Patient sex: M
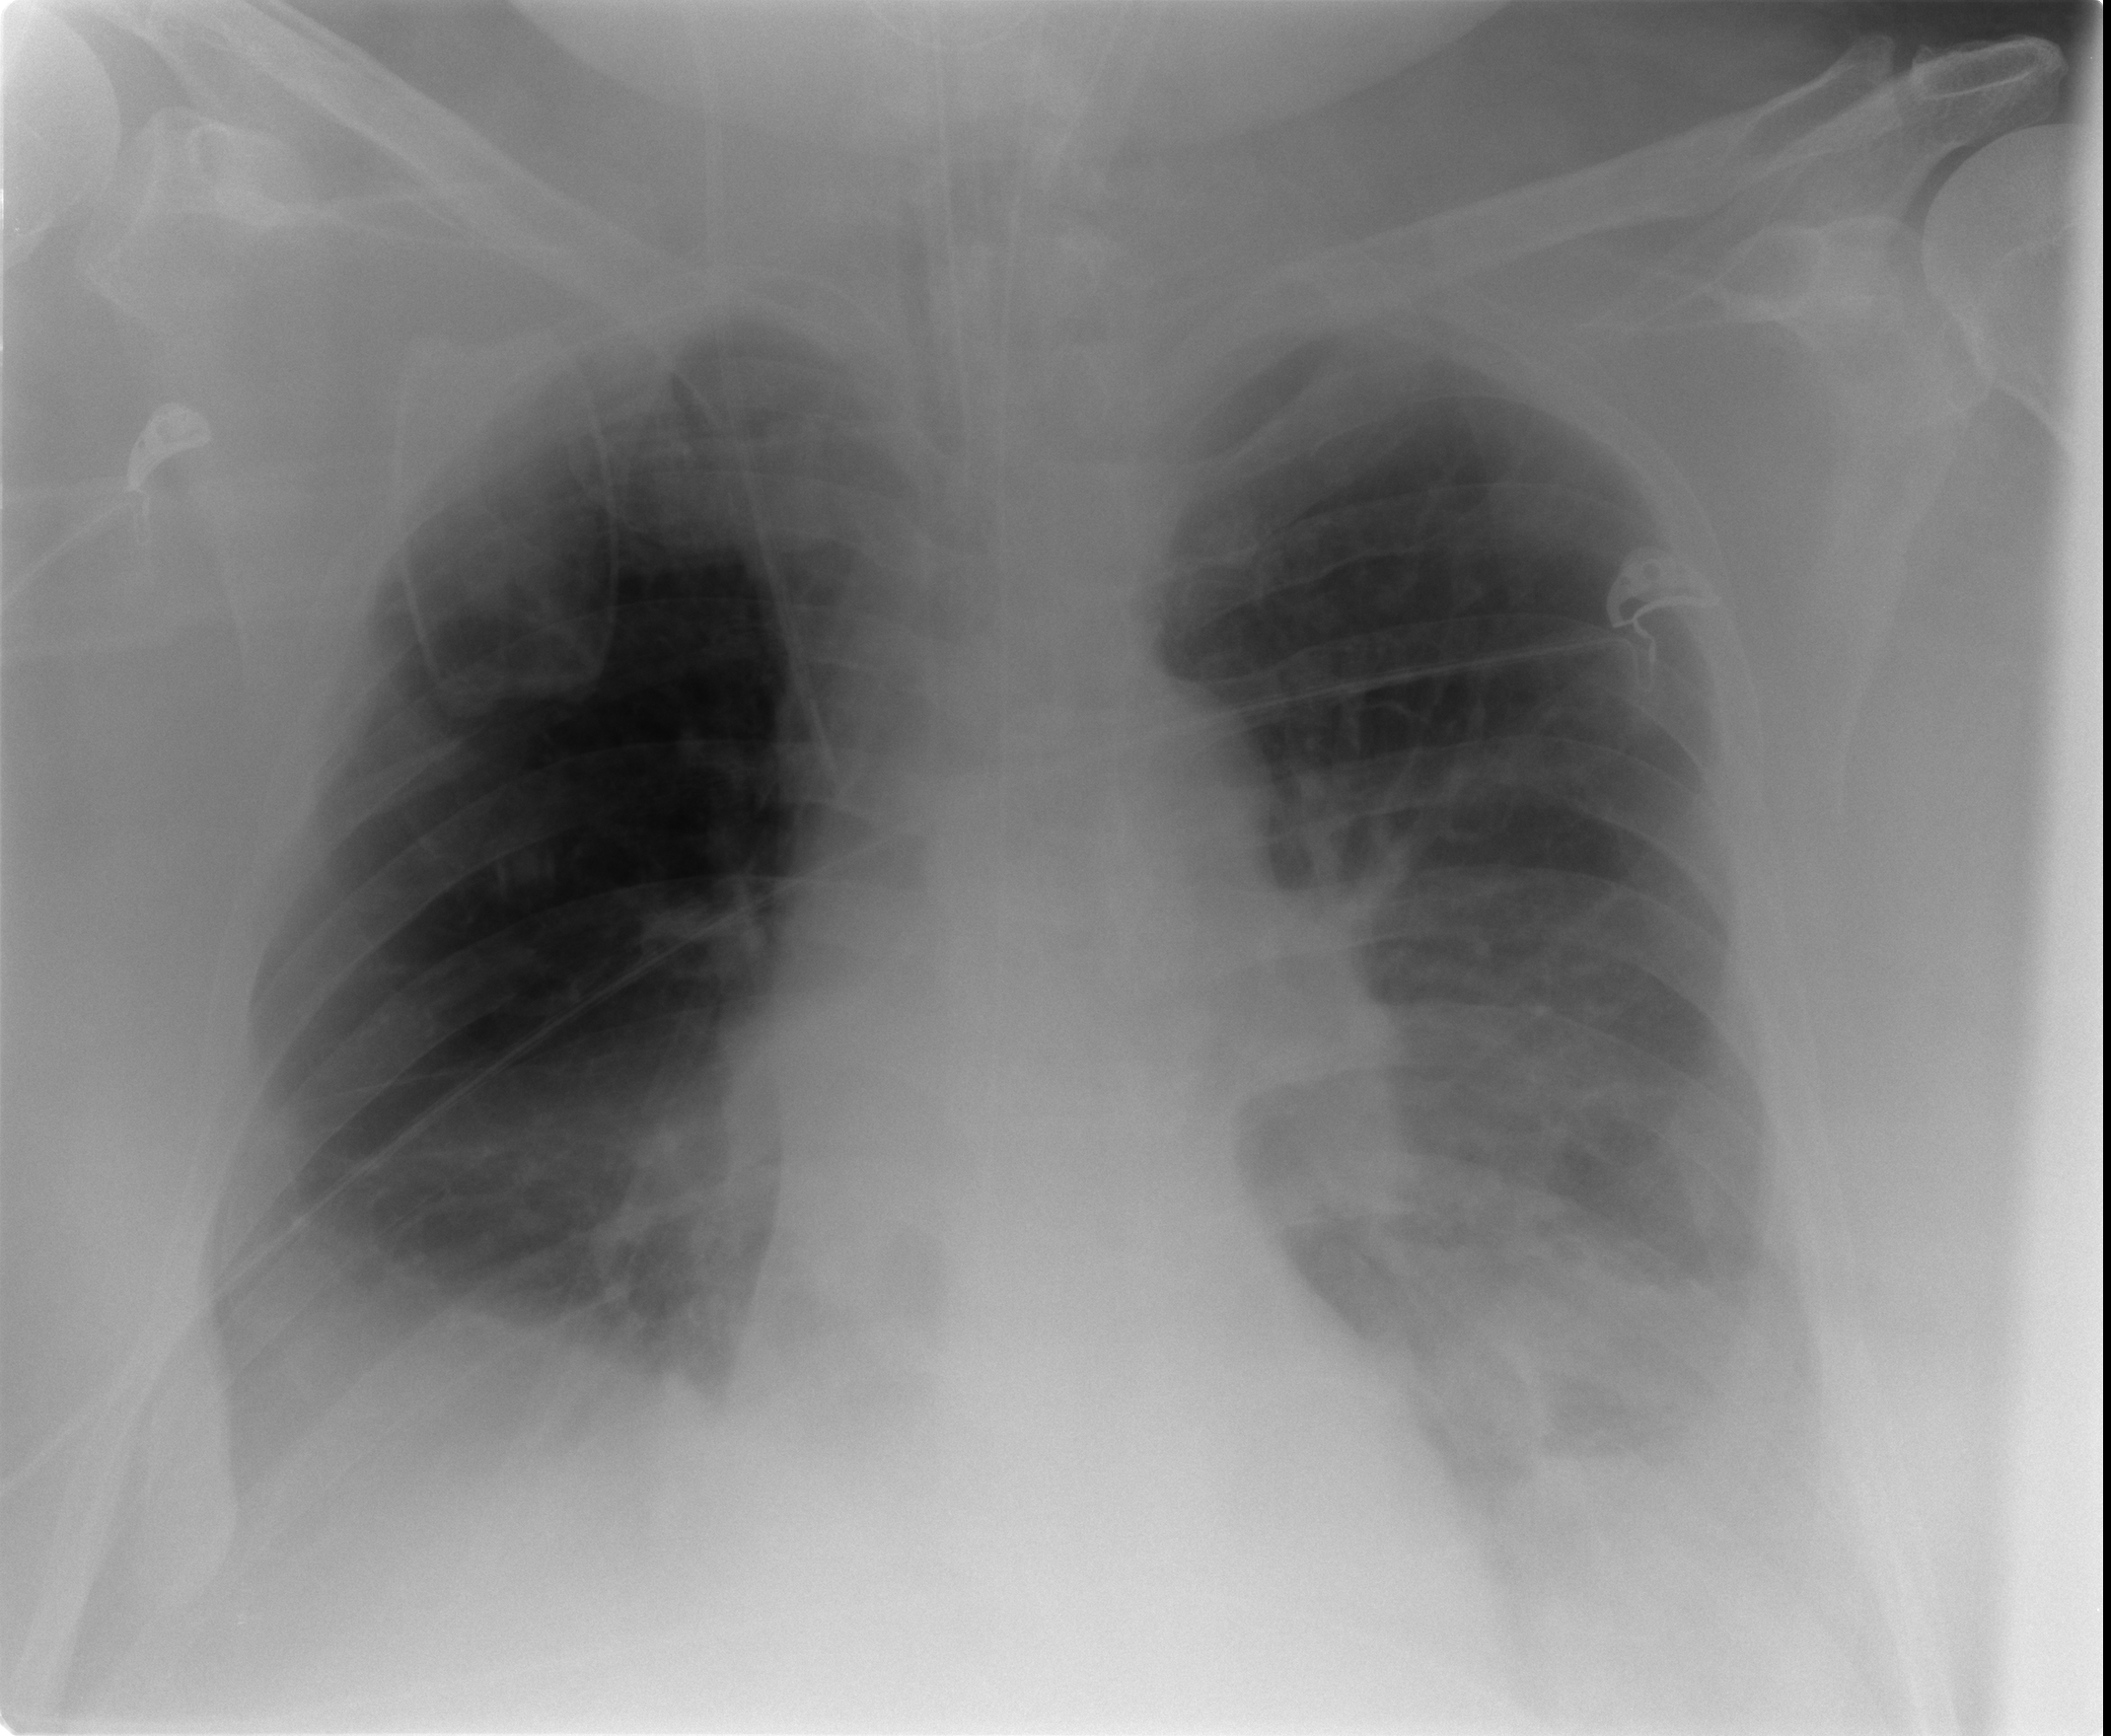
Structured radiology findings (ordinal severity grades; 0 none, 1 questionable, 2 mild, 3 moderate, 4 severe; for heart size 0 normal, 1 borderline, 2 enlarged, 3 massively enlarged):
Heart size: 0
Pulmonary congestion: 1
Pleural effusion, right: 1
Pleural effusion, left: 2
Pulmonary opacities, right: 0
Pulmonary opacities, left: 2
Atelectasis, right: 2
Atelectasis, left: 2